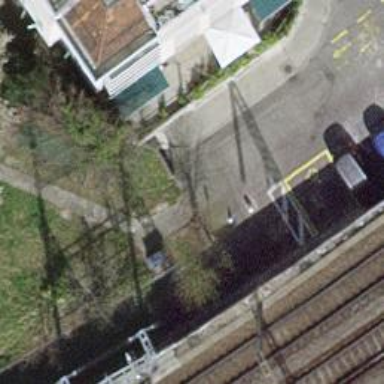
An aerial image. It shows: Bollard barrier.